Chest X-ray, PA view. Patient: 28 years old, sex M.
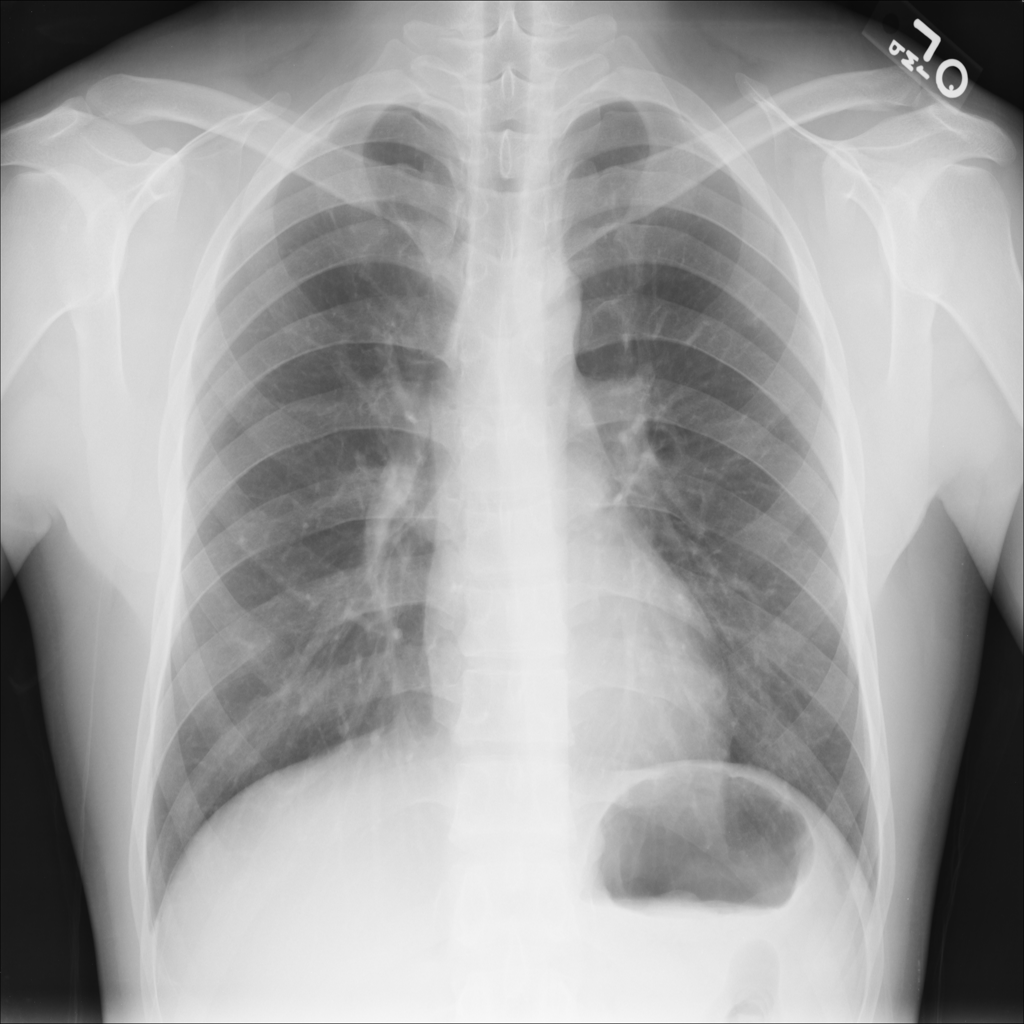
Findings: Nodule